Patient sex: F
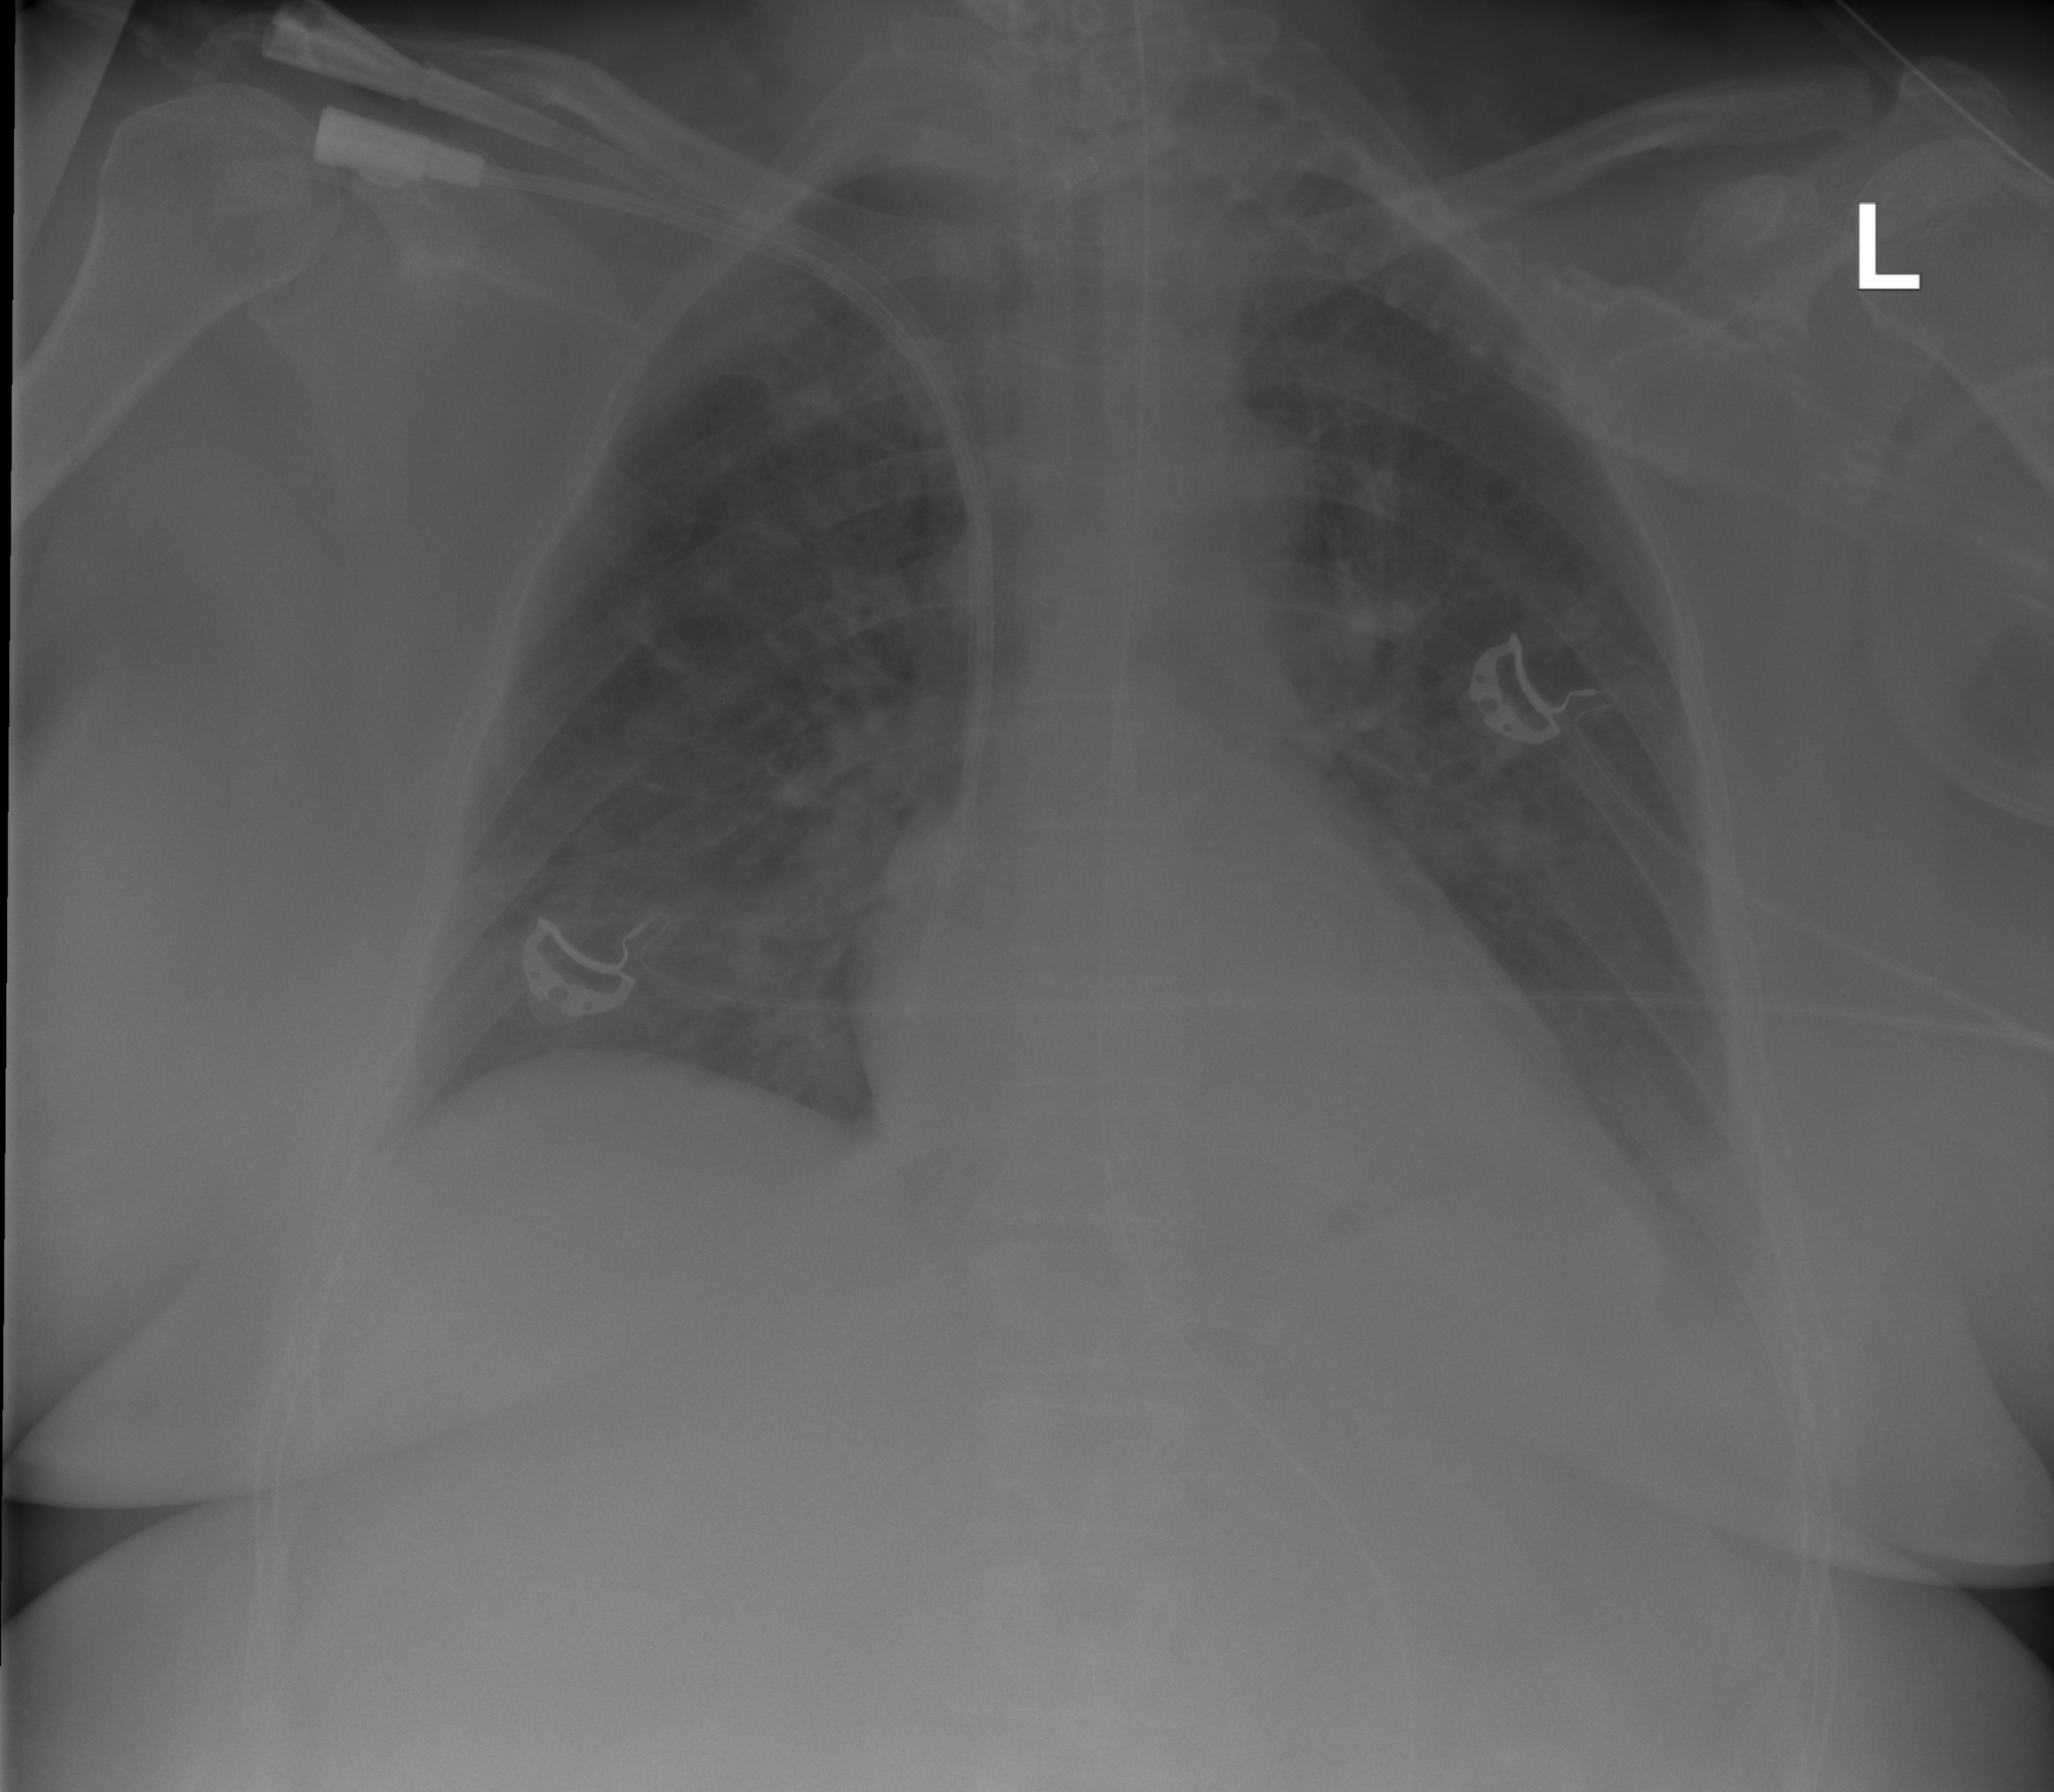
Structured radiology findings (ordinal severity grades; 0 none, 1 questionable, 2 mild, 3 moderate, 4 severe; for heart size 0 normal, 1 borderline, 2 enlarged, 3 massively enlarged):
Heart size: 0
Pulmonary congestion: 2
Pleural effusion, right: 0
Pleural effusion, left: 0
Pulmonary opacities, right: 1
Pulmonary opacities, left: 2
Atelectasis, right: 0
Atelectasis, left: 2